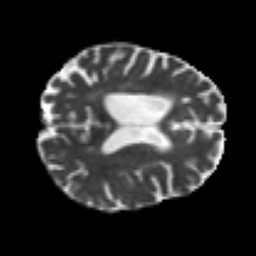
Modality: T2w
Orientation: axial
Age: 67
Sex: female
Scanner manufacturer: siemens
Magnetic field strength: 3 T
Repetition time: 7.3 s
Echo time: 0.087 s